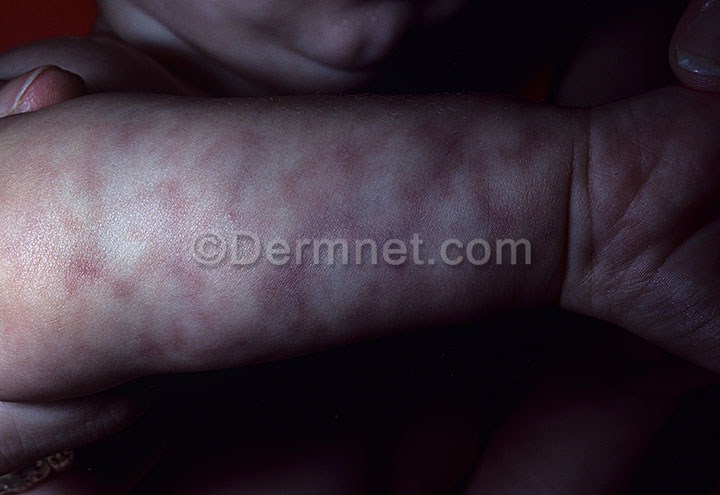
Disease: Vascular Tumors